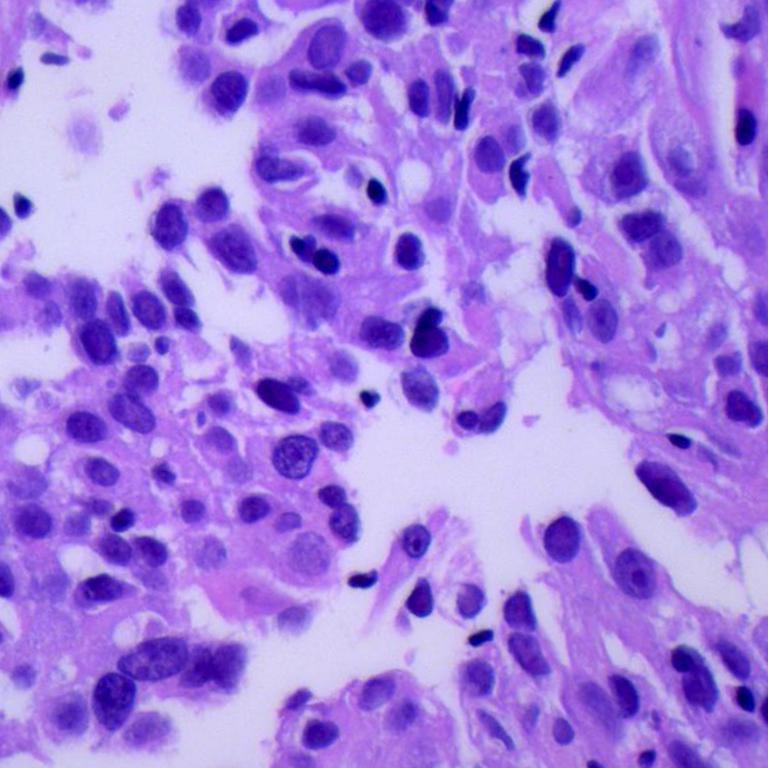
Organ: lung
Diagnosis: adenocarcinomas